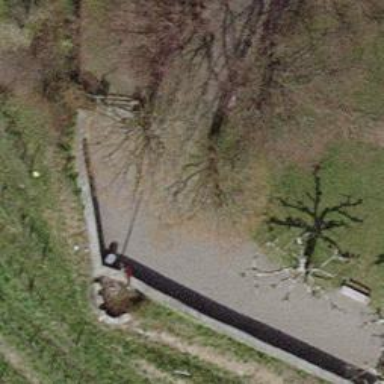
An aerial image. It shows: Bench.